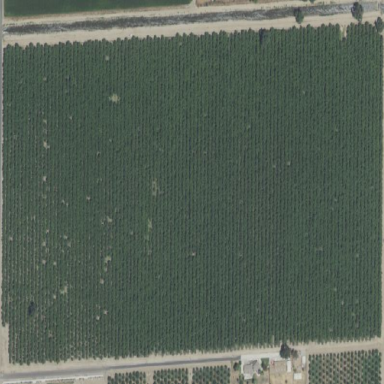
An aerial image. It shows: Orchard.